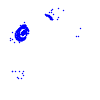
Particle: pion